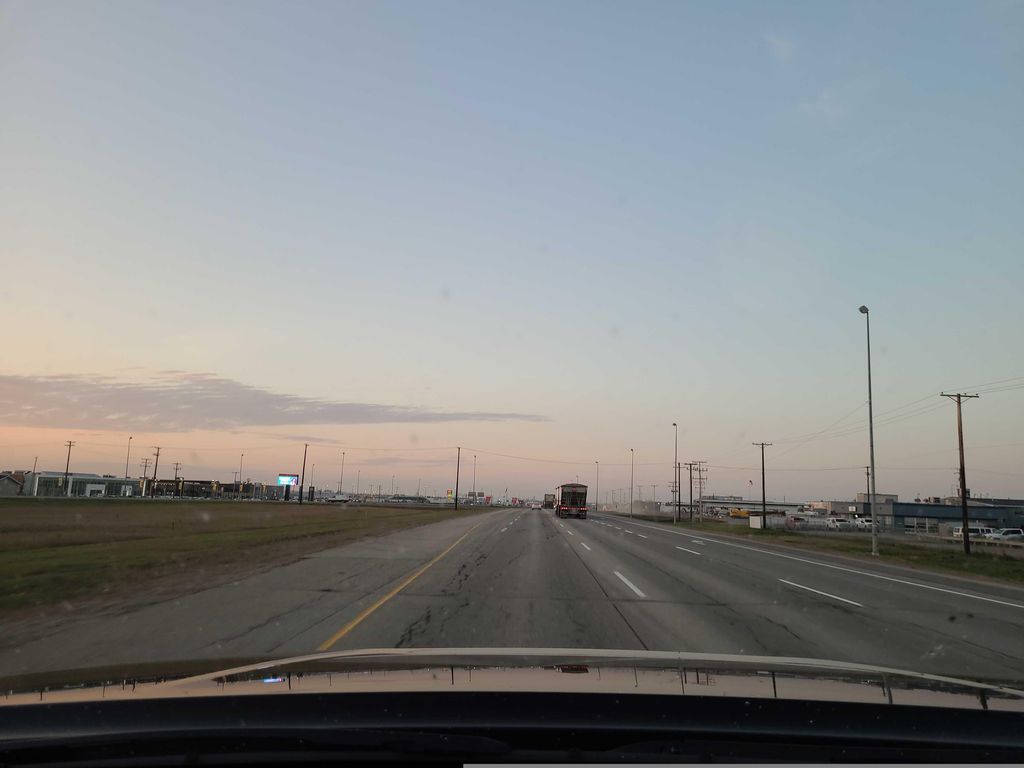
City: saskatoon